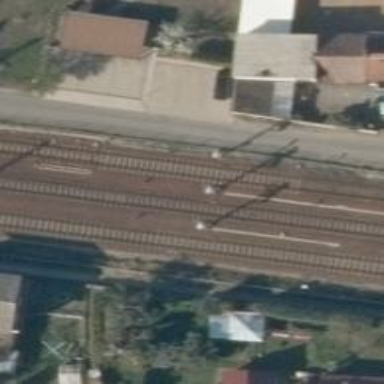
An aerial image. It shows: Railway signal.